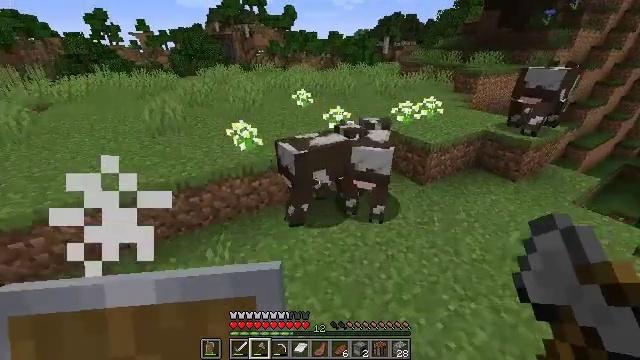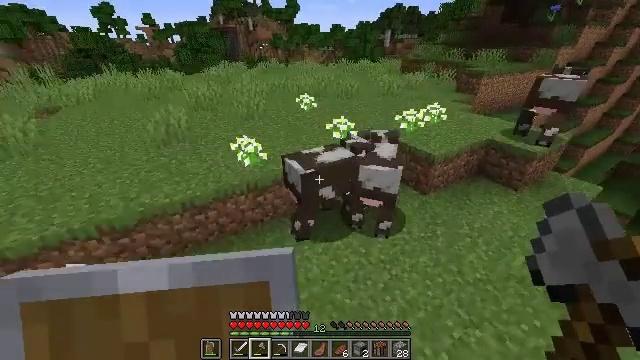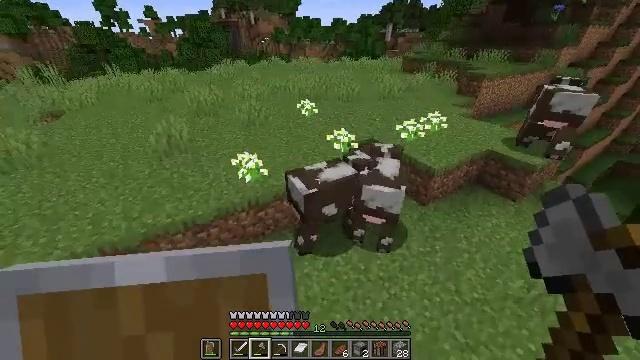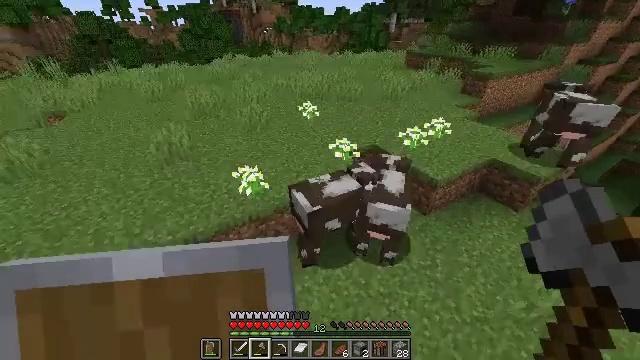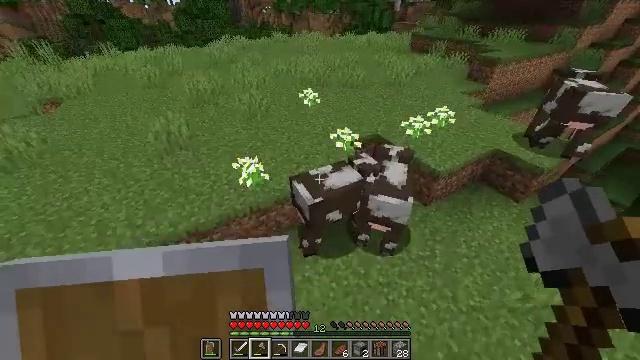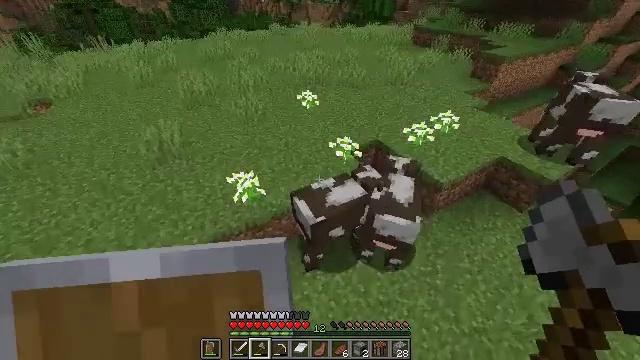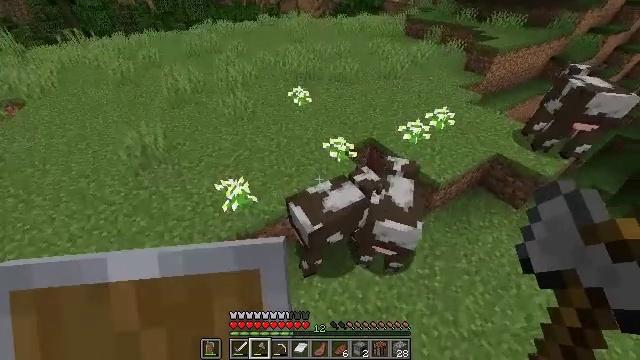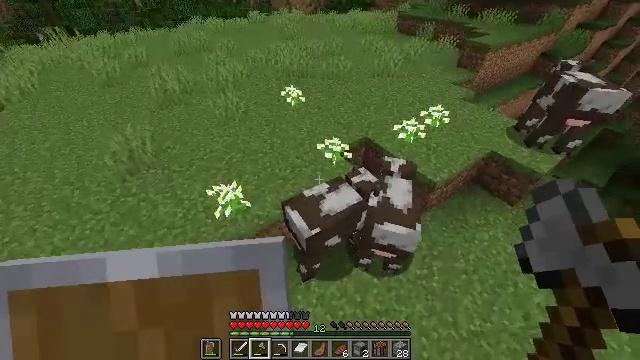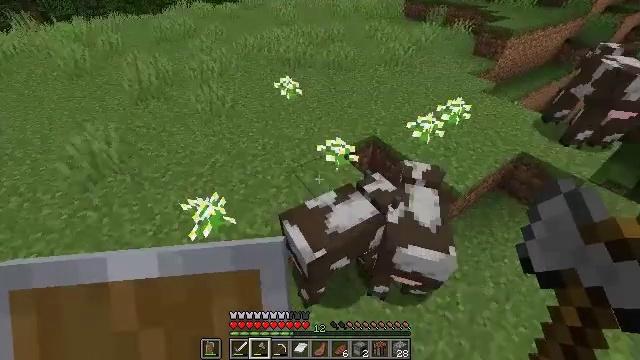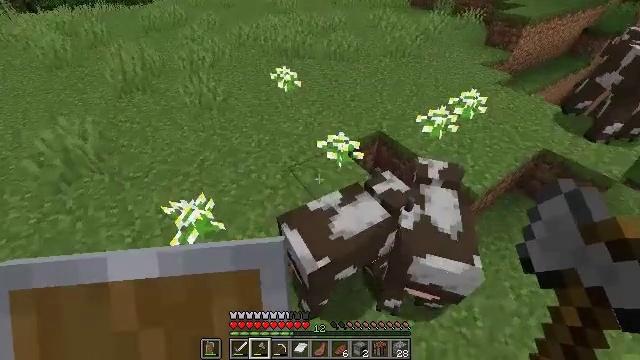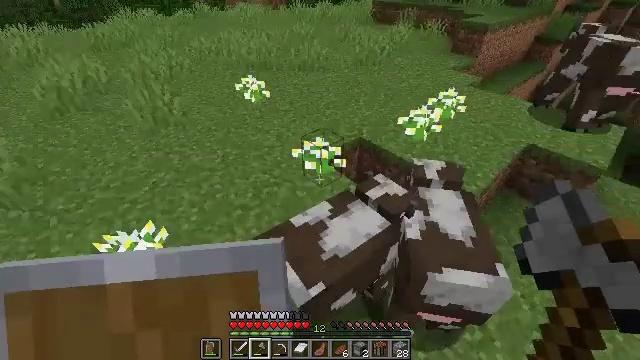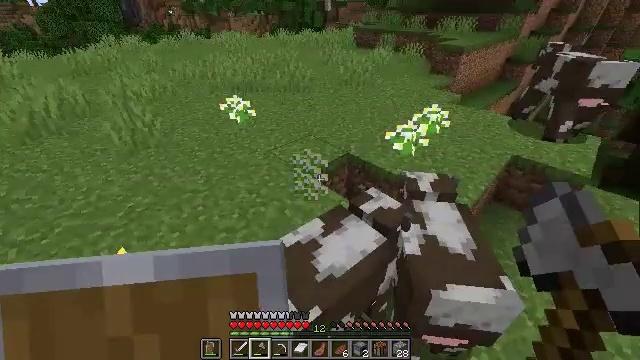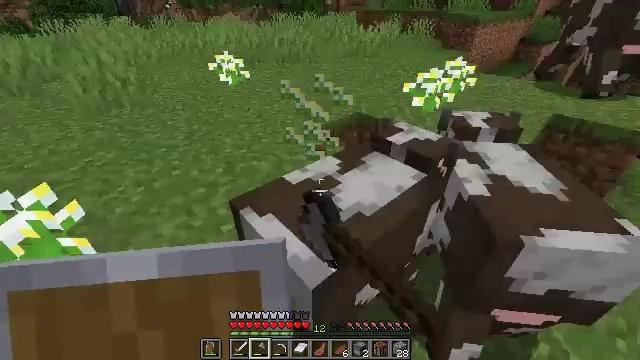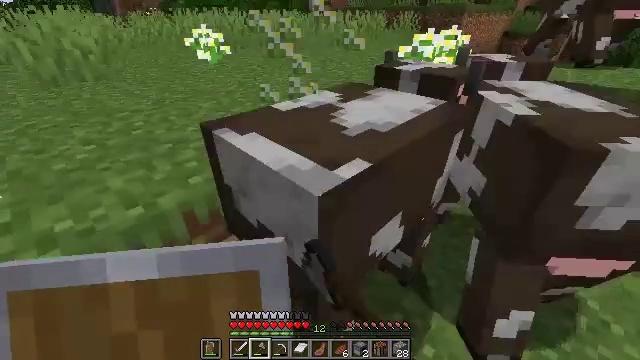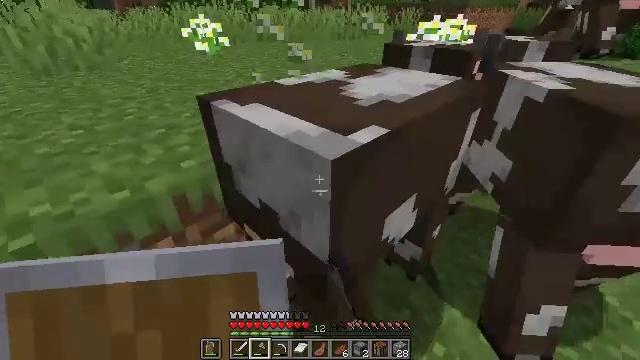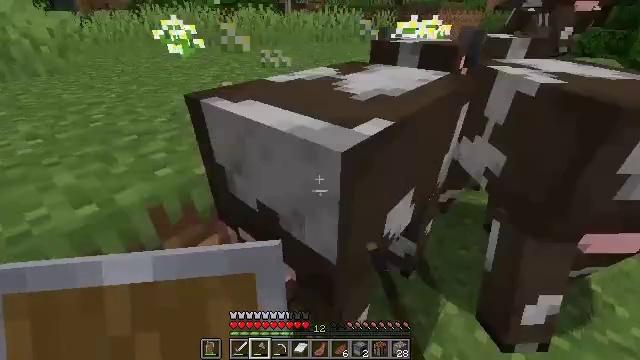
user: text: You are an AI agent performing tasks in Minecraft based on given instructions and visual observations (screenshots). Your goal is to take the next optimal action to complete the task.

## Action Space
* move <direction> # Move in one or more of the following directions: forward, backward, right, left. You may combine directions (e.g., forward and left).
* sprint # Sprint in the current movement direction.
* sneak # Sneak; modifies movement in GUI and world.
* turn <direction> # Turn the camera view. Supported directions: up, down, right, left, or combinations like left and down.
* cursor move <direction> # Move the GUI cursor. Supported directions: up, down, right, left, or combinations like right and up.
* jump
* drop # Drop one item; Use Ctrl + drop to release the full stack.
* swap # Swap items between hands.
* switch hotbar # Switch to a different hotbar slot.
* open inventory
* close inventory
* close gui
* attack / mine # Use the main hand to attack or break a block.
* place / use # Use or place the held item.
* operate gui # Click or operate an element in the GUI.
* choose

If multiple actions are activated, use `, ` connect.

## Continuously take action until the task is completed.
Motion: motion action
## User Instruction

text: Harvest the azure bluet plant.
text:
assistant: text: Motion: move forward, sprint, turn down, jump
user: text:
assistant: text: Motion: move forward, turn down, jump
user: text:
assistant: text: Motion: move forward, turn down, jump
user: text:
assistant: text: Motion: move forward, turn down, jump
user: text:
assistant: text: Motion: move forward, turn down, jump
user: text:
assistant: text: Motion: move forward, turn right and down
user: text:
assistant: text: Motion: turn right
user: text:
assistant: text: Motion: no_op
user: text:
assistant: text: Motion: move back
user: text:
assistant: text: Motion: move back, turn right and up
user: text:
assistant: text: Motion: move back, turn right and up, attack / mine
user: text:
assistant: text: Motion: move back, attack / mine
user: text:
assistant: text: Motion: move back, turn right and up, attack / mine
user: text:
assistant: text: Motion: no_op
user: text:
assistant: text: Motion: turn right
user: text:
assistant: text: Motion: no_op